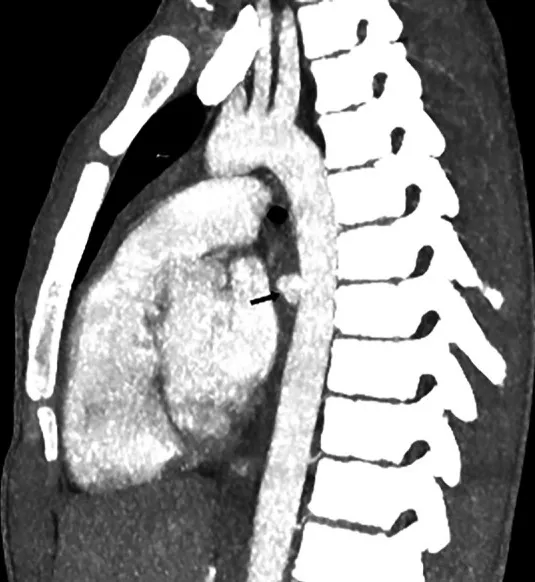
Image of contrast-enhanced computed tomography.
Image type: radiology (ct)